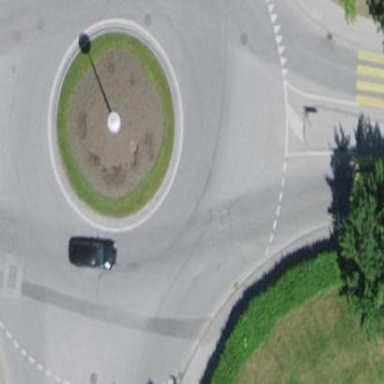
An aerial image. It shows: Tertiary road with asphalt surface leading to roundabout.